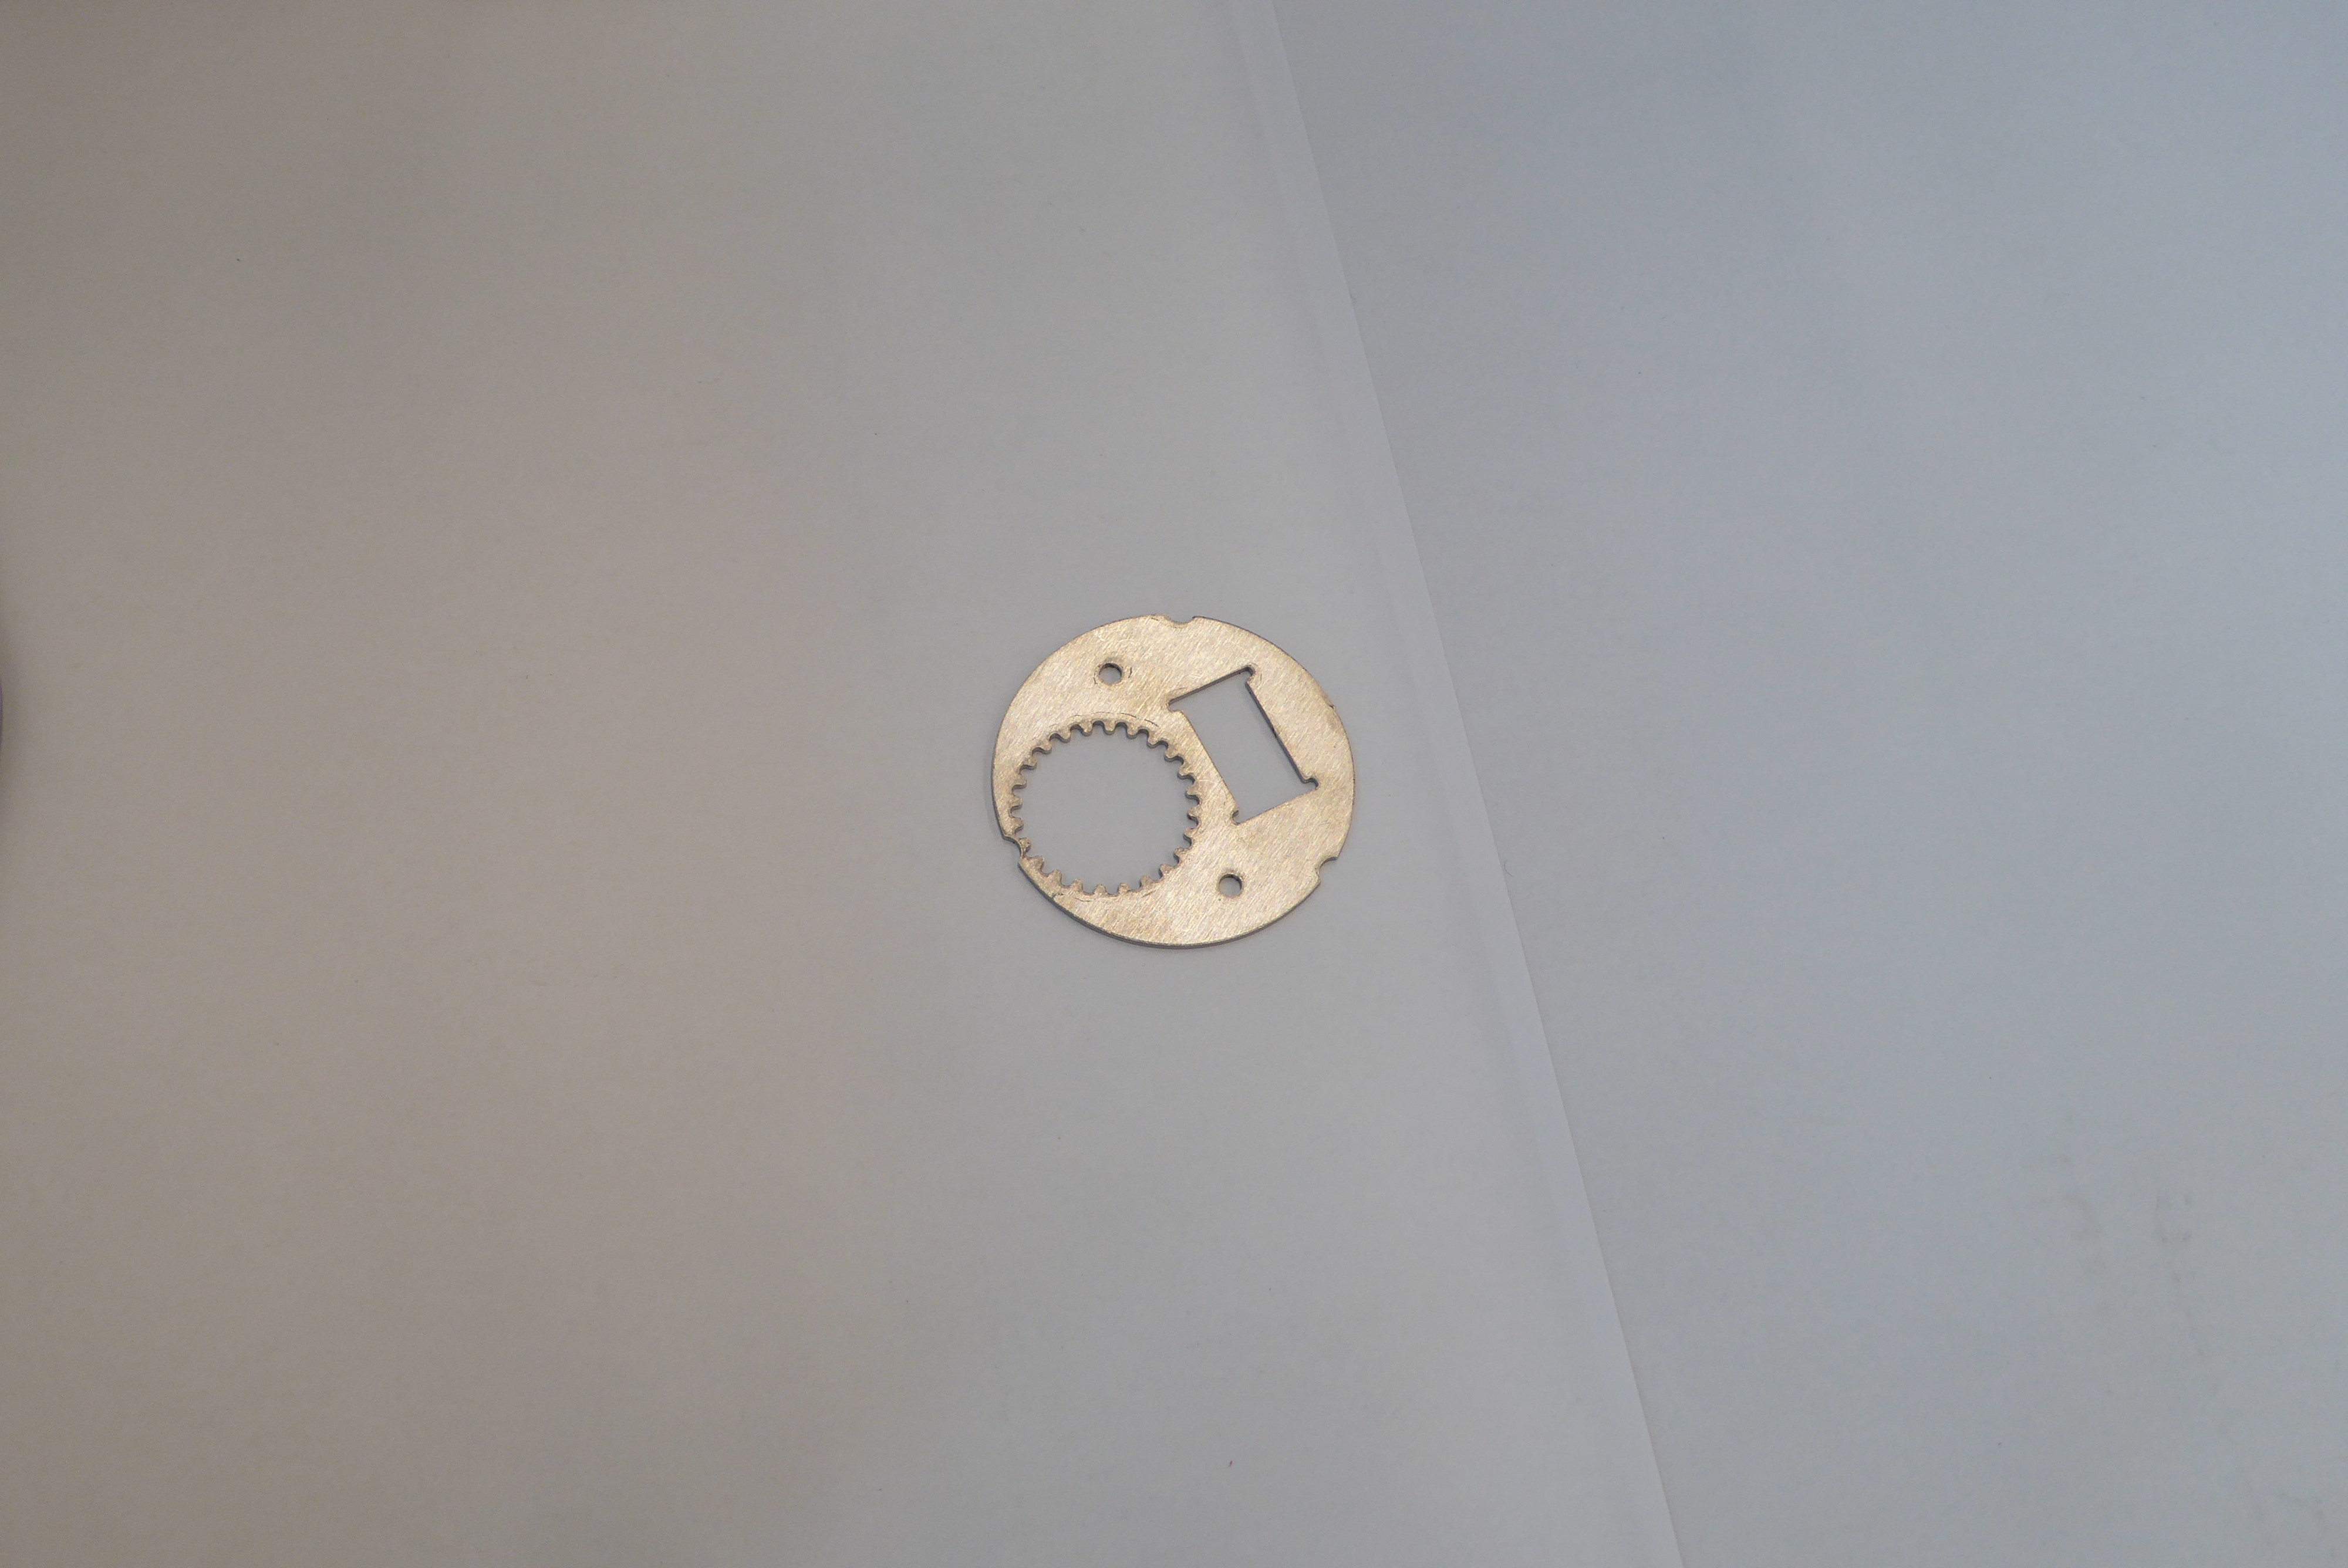
Label: Bottle Opener - Inlay